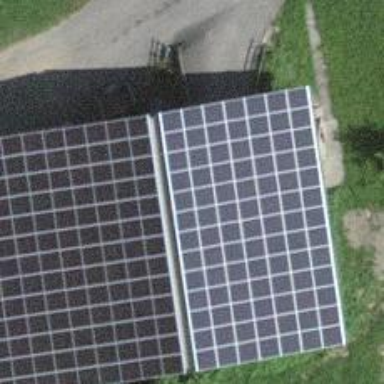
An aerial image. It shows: Solar power generator with photovoltaic panels.